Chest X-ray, PA view. Patient: 48 years old, sex M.
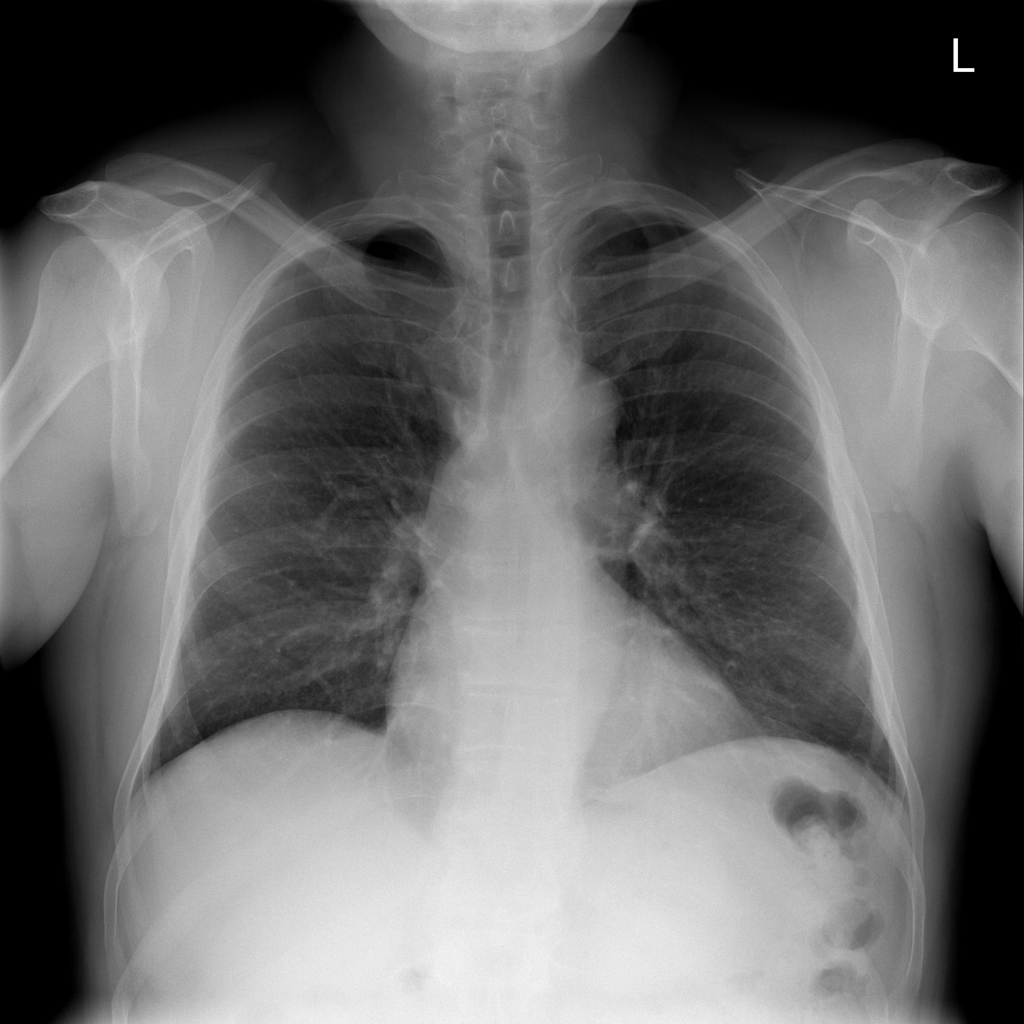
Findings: No Finding